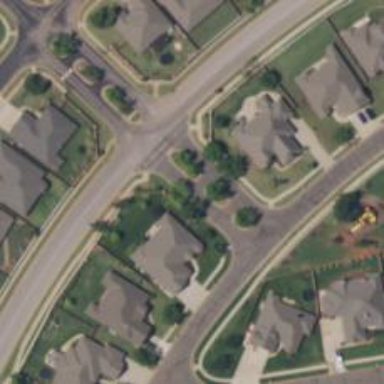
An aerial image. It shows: Residential road.